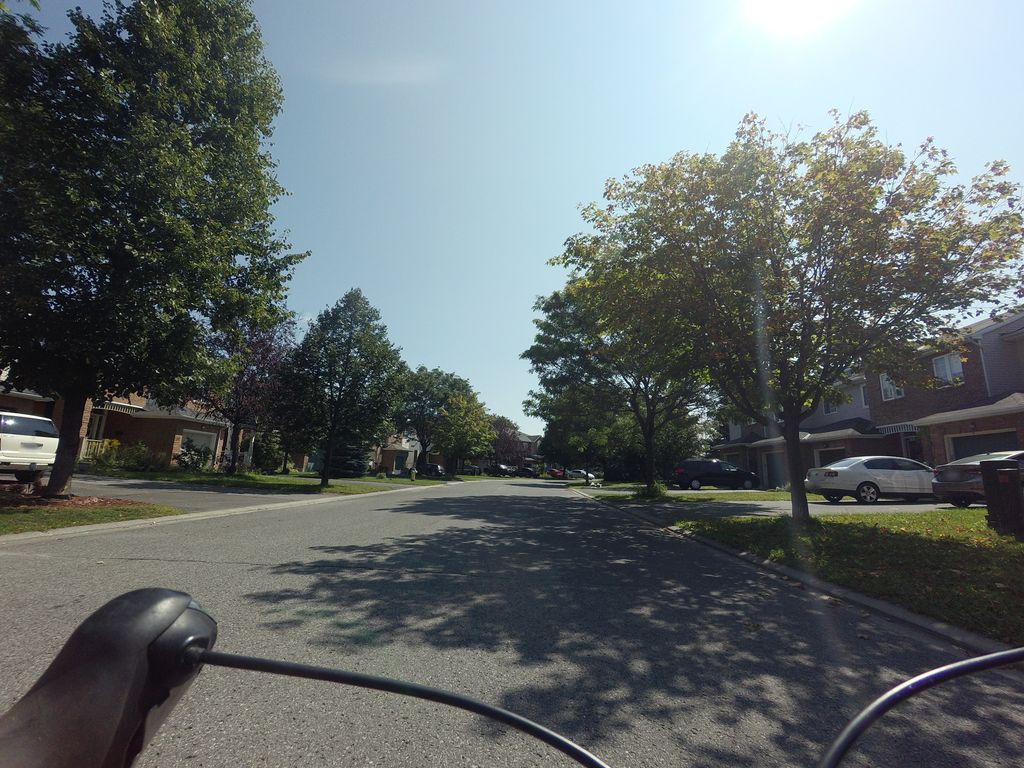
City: ottawa-gatineau